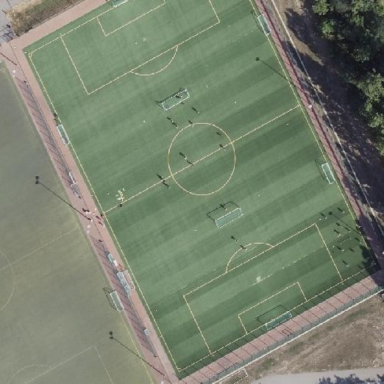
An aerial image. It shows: Soccer pitch with artificial turf designed for leisure and sports activities.